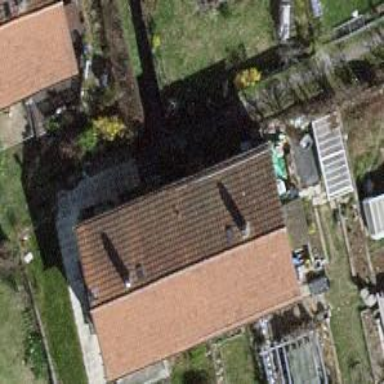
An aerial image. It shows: Terrace building.